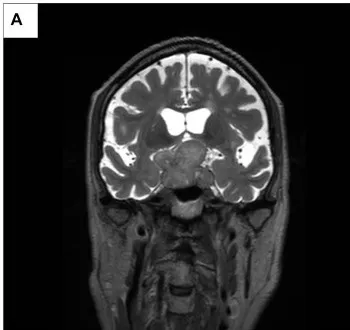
(A,B) Case 5: Pre-surgical MRI coronal and sagittal showing a solid, polylobulated lesion, 35 mm x 27 mm x 38 mm, hyperintense on T2 with some cystic areas. An extension toward the suprasellar cistern, generating a mass effect on the hypothalamus and the optic chiasm is shown invading both cavernous sinuses.
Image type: radiology (mri)